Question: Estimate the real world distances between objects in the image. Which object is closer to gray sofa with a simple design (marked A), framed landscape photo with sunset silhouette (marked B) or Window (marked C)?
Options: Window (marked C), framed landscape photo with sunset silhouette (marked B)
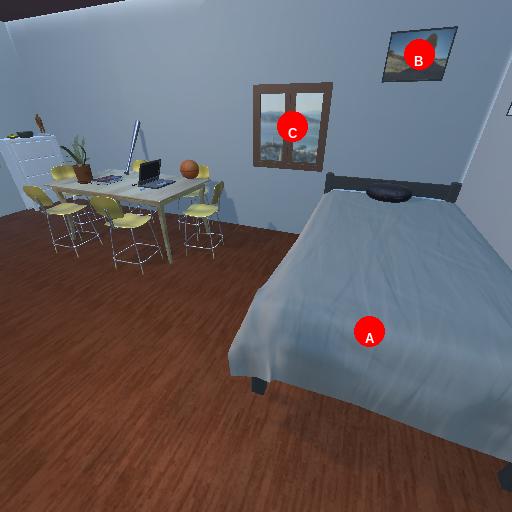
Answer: Window (marked C)